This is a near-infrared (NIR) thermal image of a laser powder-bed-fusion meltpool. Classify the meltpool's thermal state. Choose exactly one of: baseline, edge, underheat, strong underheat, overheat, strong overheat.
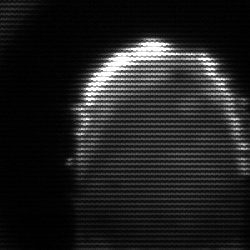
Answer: baseline